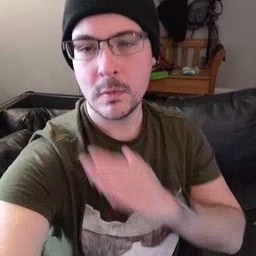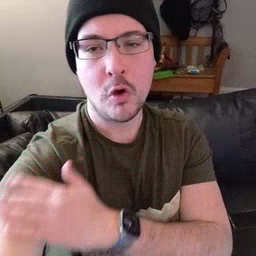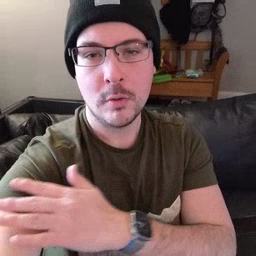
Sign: arm